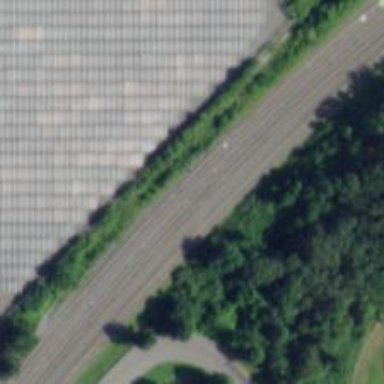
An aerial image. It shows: Railway track.